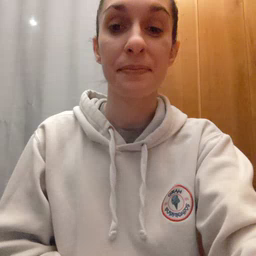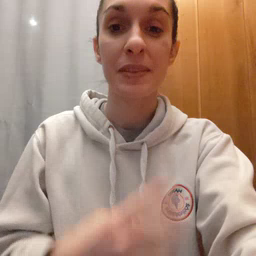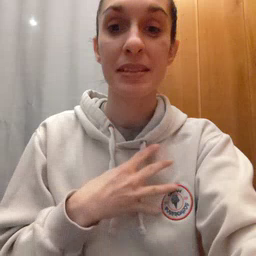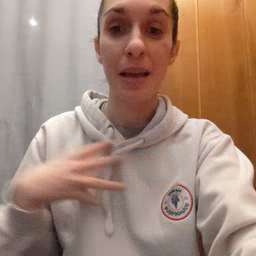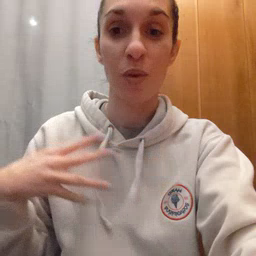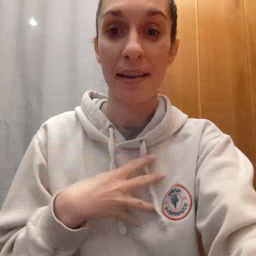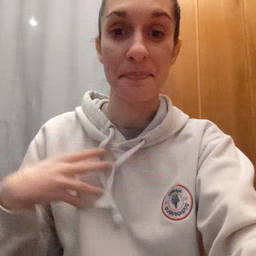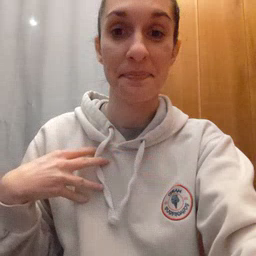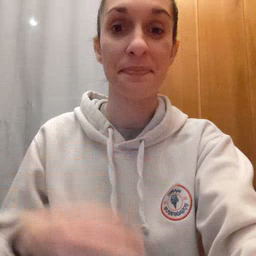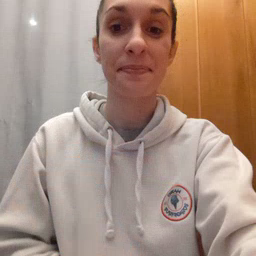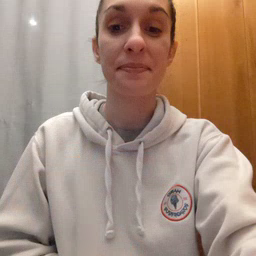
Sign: zebra